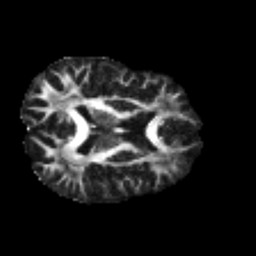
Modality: FA
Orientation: axial
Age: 37
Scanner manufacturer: philips
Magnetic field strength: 3 T
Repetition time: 8.6 s
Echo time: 0.127 s